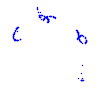
Particle: kaon